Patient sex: M
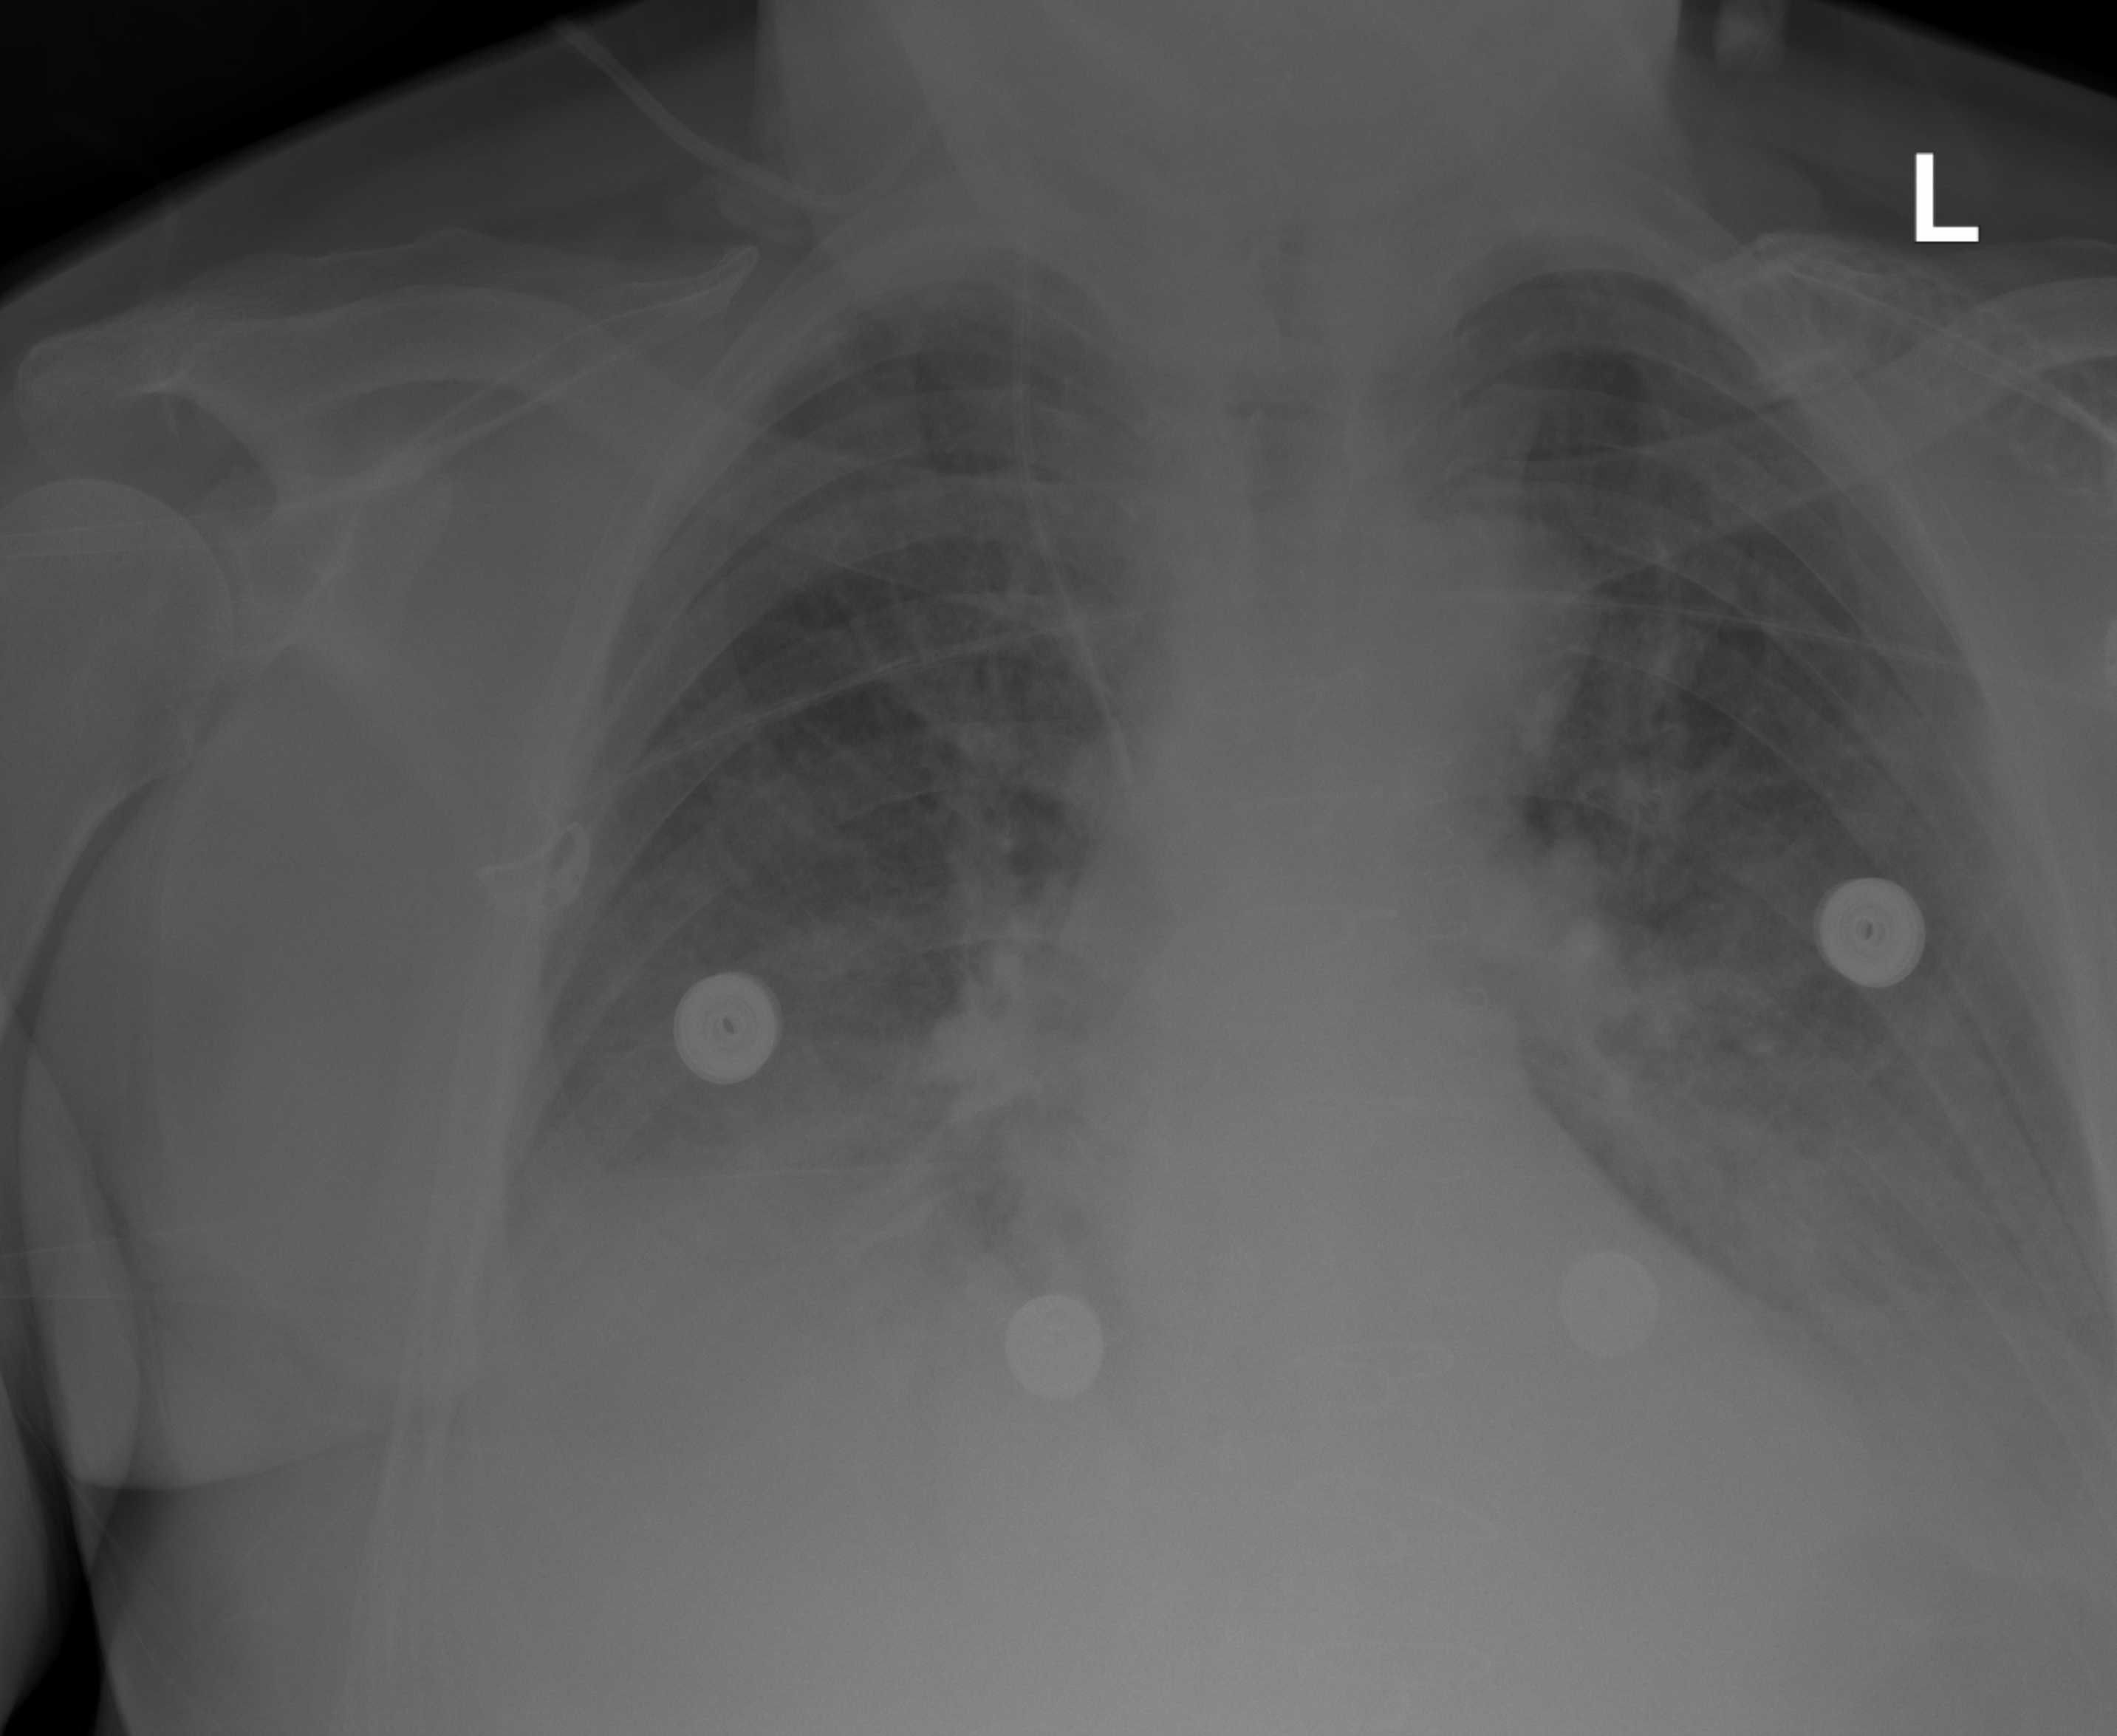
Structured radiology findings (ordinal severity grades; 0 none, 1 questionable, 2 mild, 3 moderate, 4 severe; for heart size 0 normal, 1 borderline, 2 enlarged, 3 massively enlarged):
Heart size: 0
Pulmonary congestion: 2
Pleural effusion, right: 3
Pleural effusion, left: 2
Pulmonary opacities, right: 2
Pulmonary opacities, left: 2
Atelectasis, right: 2
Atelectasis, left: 2